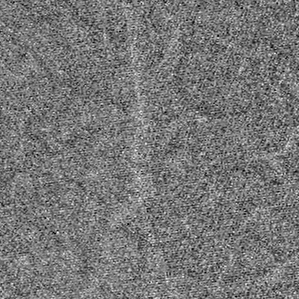
Label: frost